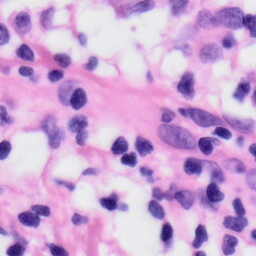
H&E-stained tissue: Skin